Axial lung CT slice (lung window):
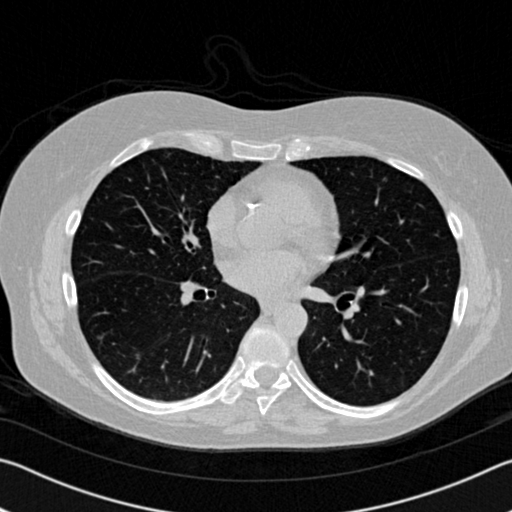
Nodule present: no